Question: I am new in MVVM and I have a strange behavior that I haven't succeed to resolve: I have some buttons (and other elements) displayed via a list:

Even if the other elements behave correctly to data-binding (updating when the objects changes their states), the buttons only deactivates correctly but do not reactivate in relation to the command state: I must click on the GUI to refresh and get the updated and correct state.
I found on StackOverflow that this issue could be corrected by using:
'''
CommandManager.InvalidateRequerySuggested();
'''
But I didn't succeed to find how to use it: or this doesn't have any impact, or (when place in my RelayCommand - and that doesn't see to be a good idea anyway) it gives the good behavior to the buttons but makes the other items behave incorrectly.
Please find my XAML:
'''
<DataTemplate x:Key="ProjectTemplate">
<StackPanel Orientation="Horizontal" HorizontalAlignment="Stretch" Margin="0, 2, 0, 2">
<ProgressBar Value="{Binding BuildProgress}" Width="60" Height="15"/>
<TextBox Text="{Binding Label}" MinWidth="120" IsEnabled="{Binding IsLabelAvailable}" Margin="5,0,0,0" />
<CheckBox Content="Archive" IsChecked="{Binding ToBeArchived}" IsEnabled="{Binding IsAvailable}" Margin="5,4,0,0" />
<Button Content="Build" Command="{Binding Path=BuildCommand}" Margin="5,0,0,0" />
<Button Content="Rebuild" Command="{Binding Path=RebuildCommand}" Margin="5,0,0,0" />
<Button Content="Publish" Command="{Binding Path=PublishCommand}" Margin="5,0,0,0" />
<TextBlock Text="{Binding Status}" Margin="10,0,0,0" />
</StackPanel>
</DataTemplate>
<ListBox Grid.Row="0" ItemsSource="{Binding Path=Projects}" ItemTemplate="{StaticResource ProjectTemplate}" >
<ListBox.ItemContainerStyle>
<Style TargetType="ListBoxItem">
<Style.Triggers>
<Trigger Property="IsSelected" Value="True" >
<Setter Property="FontWeight" Value="Normal" />
<Setter Property="Background" Value="Transparent" />
<Setter Property="Foreground" Value="Black" />
</Trigger>
</Style.Triggers>
<Style.Resources>
<SolidColorBrush x:Key="{x:Static SystemColors.HighlightBrushKey}" Color="Transparent"/>
</Style.Resources>
</Style>
</ListBox.ItemContainerStyle>
</ListBox>
'''
My ViewModel:
'''
public ObservableCollection<Project> Projects
{
get
{
return _projects;
}
set
{
if (_projects == value)
return;
_projects = value;
OnPropertyChanged("Projects");
}
}
'''
And my Model:
'''
private readonly Lazy<ICommand> _lazyRebuildCommand;
private bool _isAvailable;
public Project()
{
IsAvailable = true;
_lazyRebuildCommand = new Lazy<ICommand>(() =>
new RelayCommand(
param => BuildProject(true),
param => IsAvailable
));
}
public ICommand RebuildCommand
{
get
{
return _lazyRebuildCommand.Value;
}
}
public bool IsAvailable
{
get
{
return _isAvailable;
}
set
{
_isAvailable = value;
OnPropertyChanged("IsAvailable");
}
}
'''
Thanks for any help!
EDIT: Here is the process where the model is used:
I'm using a Task to handle a Queue in which I add the projects I want to process:
'''
private static readonly Queue<Project> ProjectsToBuild = new Queue<Project>();
private static bool _isInitialized = false;
public static void AddProjectToBuild(Project projectToAdd)
{
projectToAdd.IsAvailable = false;
ProjectsToBuild.Enqueue(projectToAdd);
if (!_isInitialized)
{
Task.Factory.StartNew(() => ProcessQueue());
_isInitialized = true;
}
}
private static void ProcessQueue()
{
while (true)
{
if (ProjectsToBuild.Count > 0)
{
var project = ProjectsToBuild.Dequeue();
ProcessCurrentProject(project);
}
Thread.Sleep(200);
}
}
private static void ProcessCurrentProject(Project project)
{
Thread.Sleep(3000);
project.BuildProgress = 50;
Thread.Sleep(3000);
project.BuildProgress = 100;
project.IsPublishable = true;
project.IsAvailable = true;
project.RaiseProjectProcessedEvent();
return;
}
'''
EDIT2: The RelayCommand I use:
'''
public class RelayCommand : ICommand
{
#region Fields
readonly Action<object> _execute;
readonly Predicate<object> _canExecute;
#endregion // Fields
#region Constructors
/// <summary>
/// Creates a new command that can always execute.
/// </summary>
/// <param name="execute">The execution logic.</param>
public RelayCommand(Action<object> execute)
: this(execute, null)
{
}
/// <summary>
/// Creates a new command.
/// </summary>
/// <param name="execute">The execution logic.</param>
/// <param name="canExecute">The execution status logic.</param>
public RelayCommand(Action<object> execute, Predicate<object> canExecute)
{
if (execute == null)
throw new ArgumentNullException("execute");
_execute = execute;
_canExecute = canExecute;
}
#endregion // Constructors
#region ICommand Members
[DebuggerStepThrough]
public bool CanExecute(object parameters)
{
//CommandManager.InvalidateRequerySuggested();
return _canExecute == null ? true : _canExecute(parameters);
}
public event EventHandler CanExecuteChanged
{
add { CommandManager.RequerySuggested += value; }
remove { CommandManager.RequerySuggested -= value; }
}
public void Execute(object parameters)
{
_execute(parameters);
}
#endregion // ICommand Members
}
'''
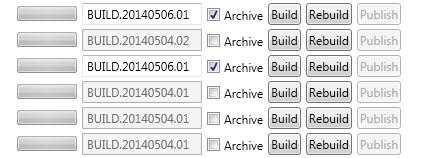
Answer: I finally solve this issue in a way that anyone having this problem will be able to use easily.
In the .xaml.cs file of your form, subscribe to the Rendering event to shoot the "InvalidateRequerySuggested" that will reactivate the buttons:
'''
public MainWindow()
{
InitializeComponent();
CompositionTarget.Rendering += OnRendering;
}
void OnRendering(object sender, EventArgs e)
{
Application.Current.Dispatcher.BeginInvoke(
DispatcherPriority.Background,
new Action(CommandManager.InvalidateRequerySuggested));
}
'''
It's code behind, but as it's for resolving a GUI only issue, I think it's correct.